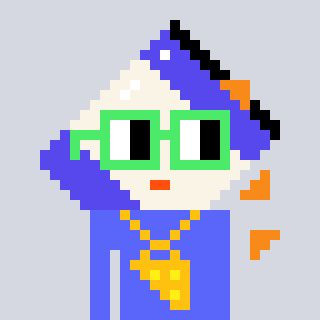
a pixel art character with square light green glasses, a chips-shaped head and a purple-colored body on a cool background